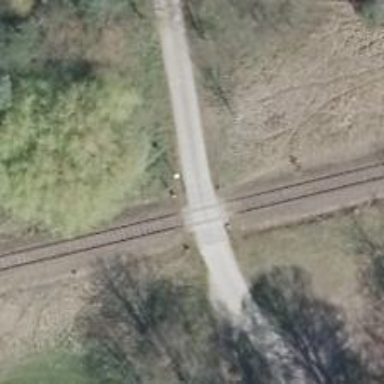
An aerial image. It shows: Disused railway.